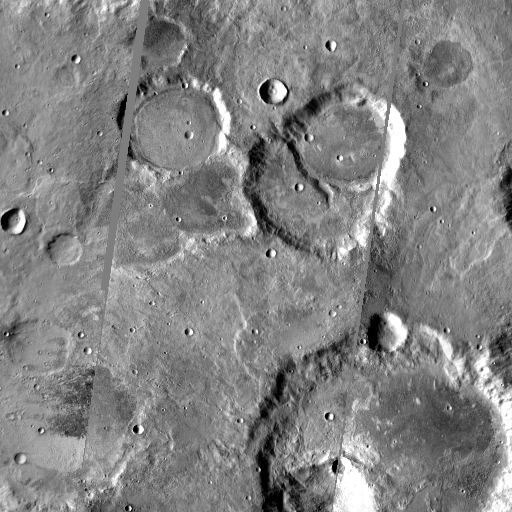
Crater classes present: Background, Other, Buried, Secondary